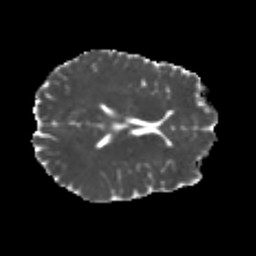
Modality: MD
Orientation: axial
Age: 23
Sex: male
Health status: healthy
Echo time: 0.074 s